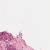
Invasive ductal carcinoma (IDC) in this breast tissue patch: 1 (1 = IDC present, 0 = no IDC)